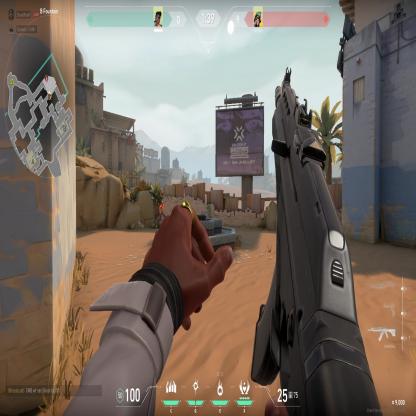
Label: enemy